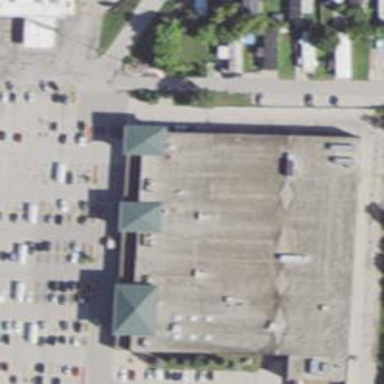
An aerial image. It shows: Building that houses supermarket.